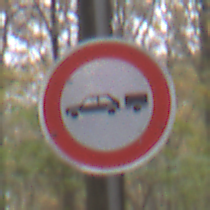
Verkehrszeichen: VerbotPersonenkraftwagenMitAnhaenger
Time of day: MorningAfternoon
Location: Outdoor (Nature)
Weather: Overcast
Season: Autumn
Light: Natural